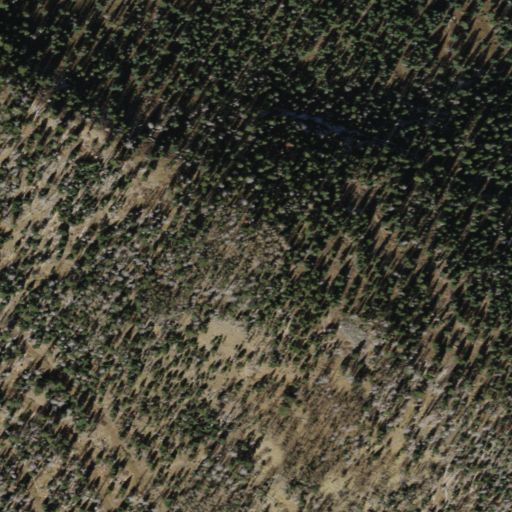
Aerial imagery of mountain in Arizona named Tiger Butte containing evergreen forest and deciduous forest